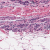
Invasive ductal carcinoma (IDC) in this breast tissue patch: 0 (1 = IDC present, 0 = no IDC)